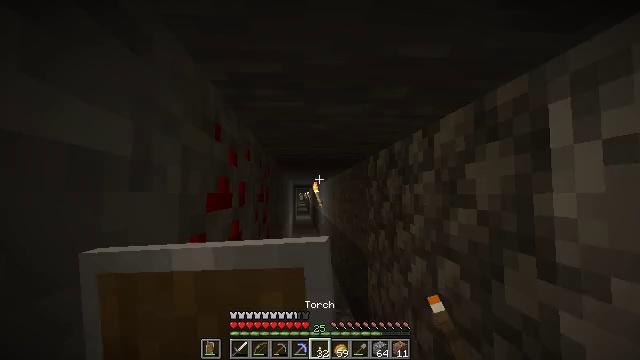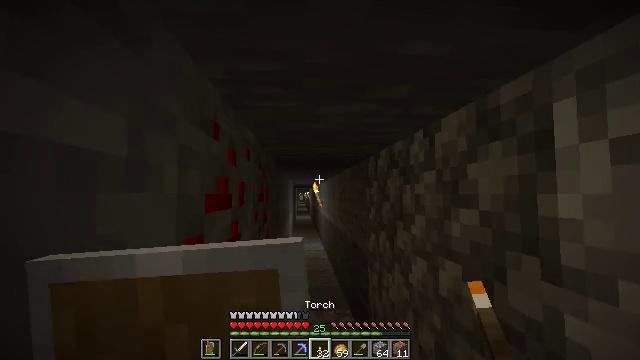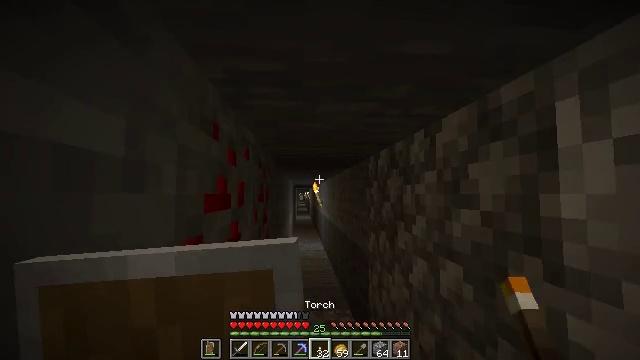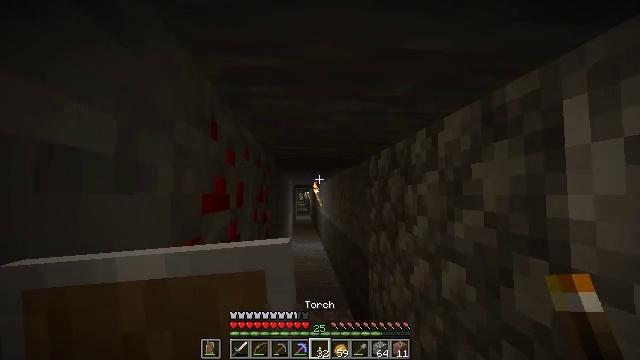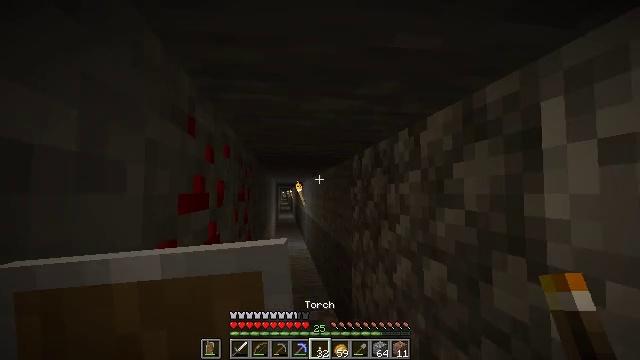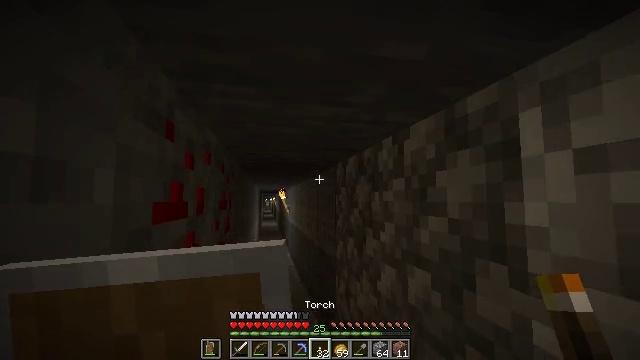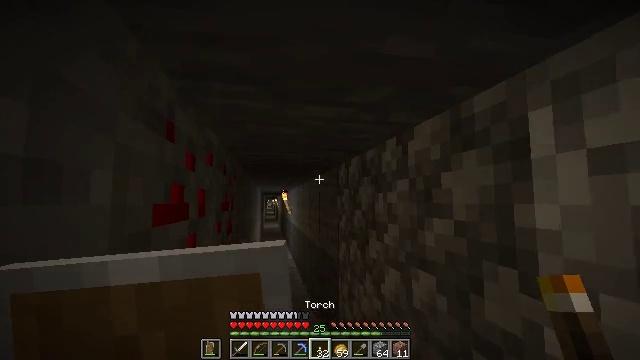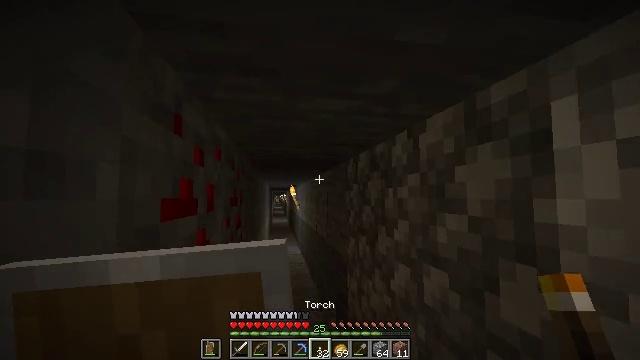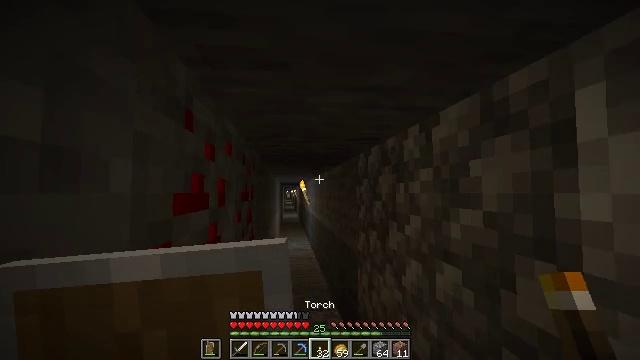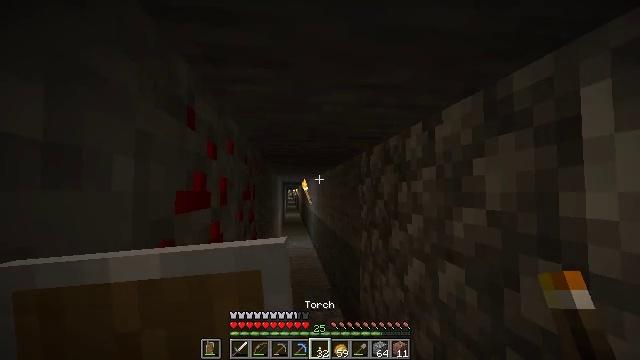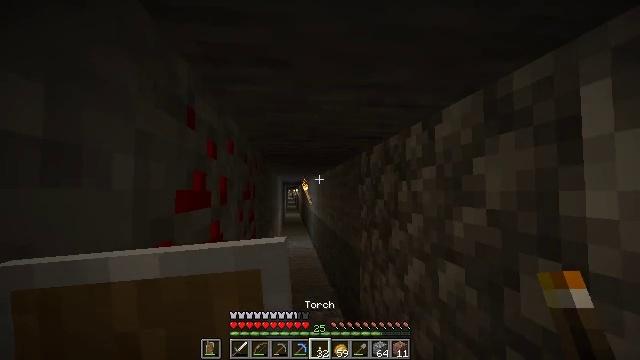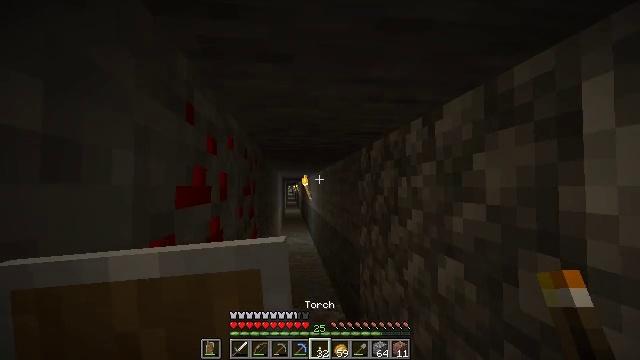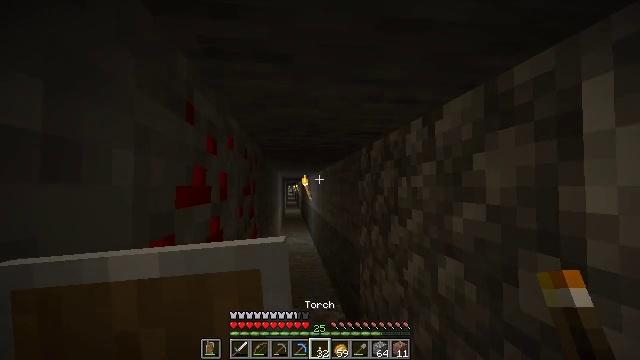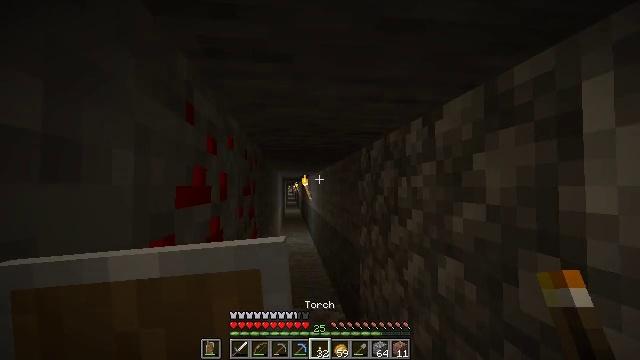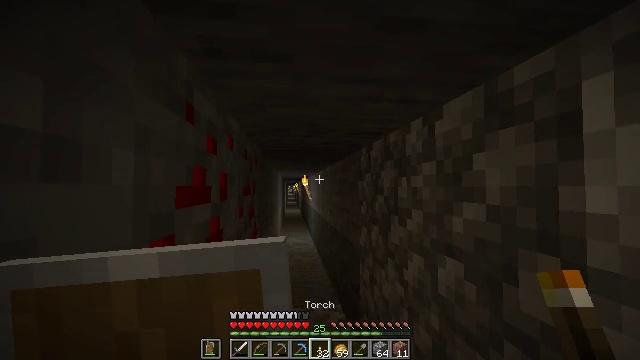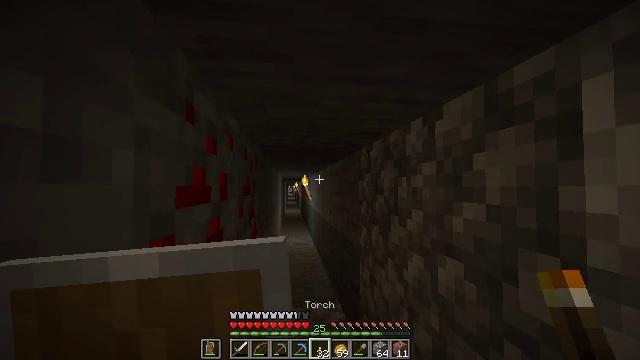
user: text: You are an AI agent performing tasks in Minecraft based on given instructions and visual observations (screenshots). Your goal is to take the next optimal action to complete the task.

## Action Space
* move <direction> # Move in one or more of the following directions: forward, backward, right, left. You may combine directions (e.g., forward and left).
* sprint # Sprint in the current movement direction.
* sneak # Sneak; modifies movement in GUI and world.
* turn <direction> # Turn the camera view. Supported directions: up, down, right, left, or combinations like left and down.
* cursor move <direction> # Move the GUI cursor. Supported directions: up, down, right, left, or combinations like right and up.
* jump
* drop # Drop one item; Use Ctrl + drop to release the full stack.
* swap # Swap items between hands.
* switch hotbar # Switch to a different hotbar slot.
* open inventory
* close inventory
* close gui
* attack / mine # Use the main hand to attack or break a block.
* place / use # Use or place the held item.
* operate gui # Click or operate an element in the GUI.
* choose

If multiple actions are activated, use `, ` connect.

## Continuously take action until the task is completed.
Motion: motion action
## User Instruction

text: Find and mine redstone ore in caves.
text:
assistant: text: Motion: move left
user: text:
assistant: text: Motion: move left
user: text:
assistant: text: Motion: move left
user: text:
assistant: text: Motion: move left, turn right
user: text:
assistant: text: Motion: move left, turn right and up
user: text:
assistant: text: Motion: no_op
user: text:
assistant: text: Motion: turn left and down
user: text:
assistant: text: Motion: turn left and down
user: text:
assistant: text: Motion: no_op
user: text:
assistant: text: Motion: no_op
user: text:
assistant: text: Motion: no_op
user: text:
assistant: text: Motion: no_op
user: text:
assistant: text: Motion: no_op
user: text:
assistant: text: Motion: no_op
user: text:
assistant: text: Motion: no_op
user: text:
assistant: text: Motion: no_op
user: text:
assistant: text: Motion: no_op
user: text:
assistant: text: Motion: no_op
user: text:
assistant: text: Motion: no_op
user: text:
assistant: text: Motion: no_op
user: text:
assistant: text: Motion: no_op
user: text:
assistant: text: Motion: no_op
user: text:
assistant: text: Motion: no_op
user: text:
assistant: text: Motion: no_op
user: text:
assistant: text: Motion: move forward
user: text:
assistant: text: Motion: move forward
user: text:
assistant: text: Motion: move forward
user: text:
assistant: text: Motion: move forward
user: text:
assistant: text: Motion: move forward
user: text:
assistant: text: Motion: no_op